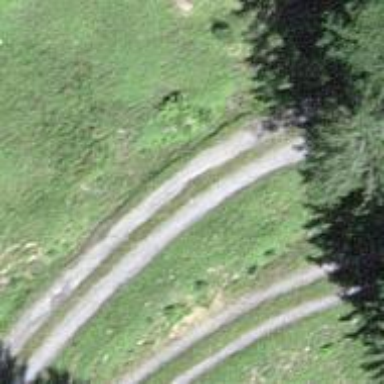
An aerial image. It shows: Track with grade 5 tracktype.